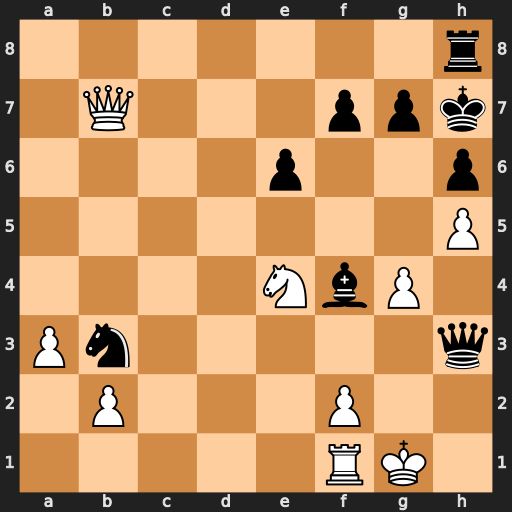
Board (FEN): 7r/1Q3ppk/4p2p/7P/4NbP1/Pn5q/1P3P2/5RK1
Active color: w
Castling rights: -
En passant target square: -
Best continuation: Nf6+ gxf6 Qxf7#